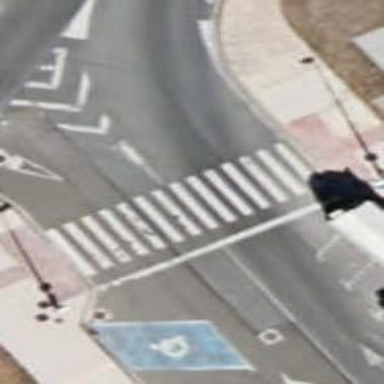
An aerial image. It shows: Uncontrolled road crossing.